Field crop: maize
Growth stage: 2
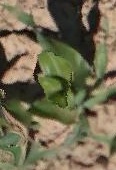
Species: maize